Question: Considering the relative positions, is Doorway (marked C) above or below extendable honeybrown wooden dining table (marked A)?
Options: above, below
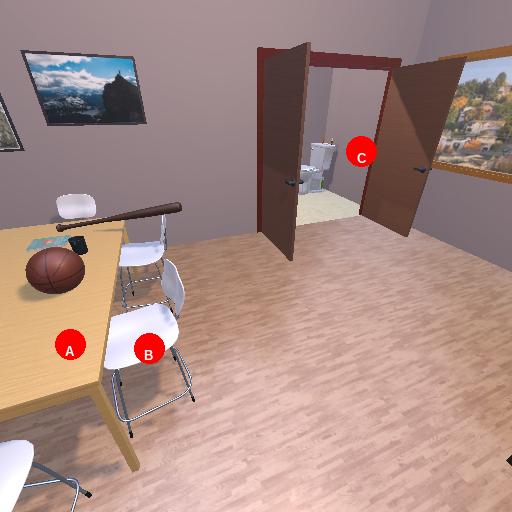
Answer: above